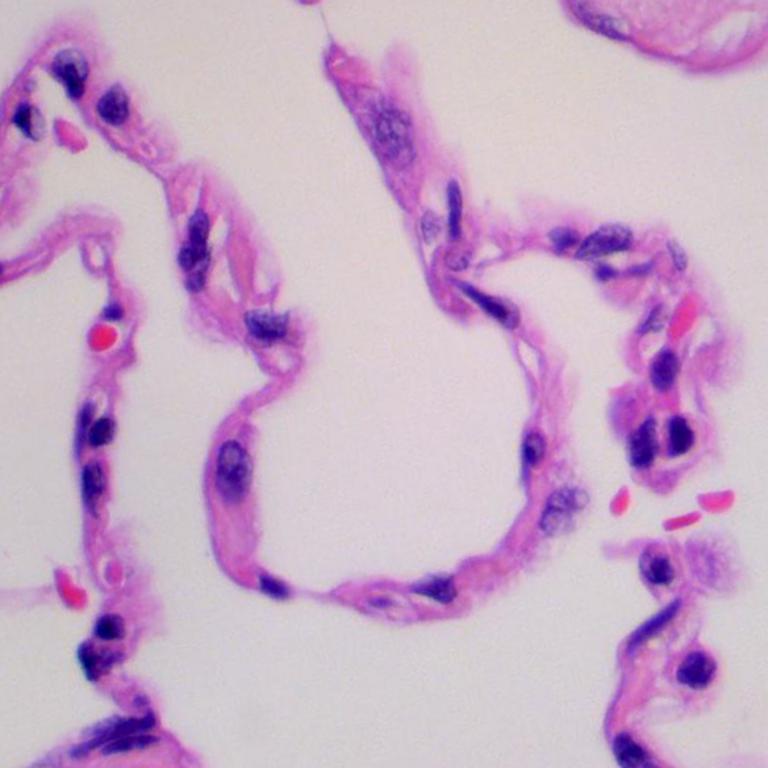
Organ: lung
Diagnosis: benign